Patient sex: M
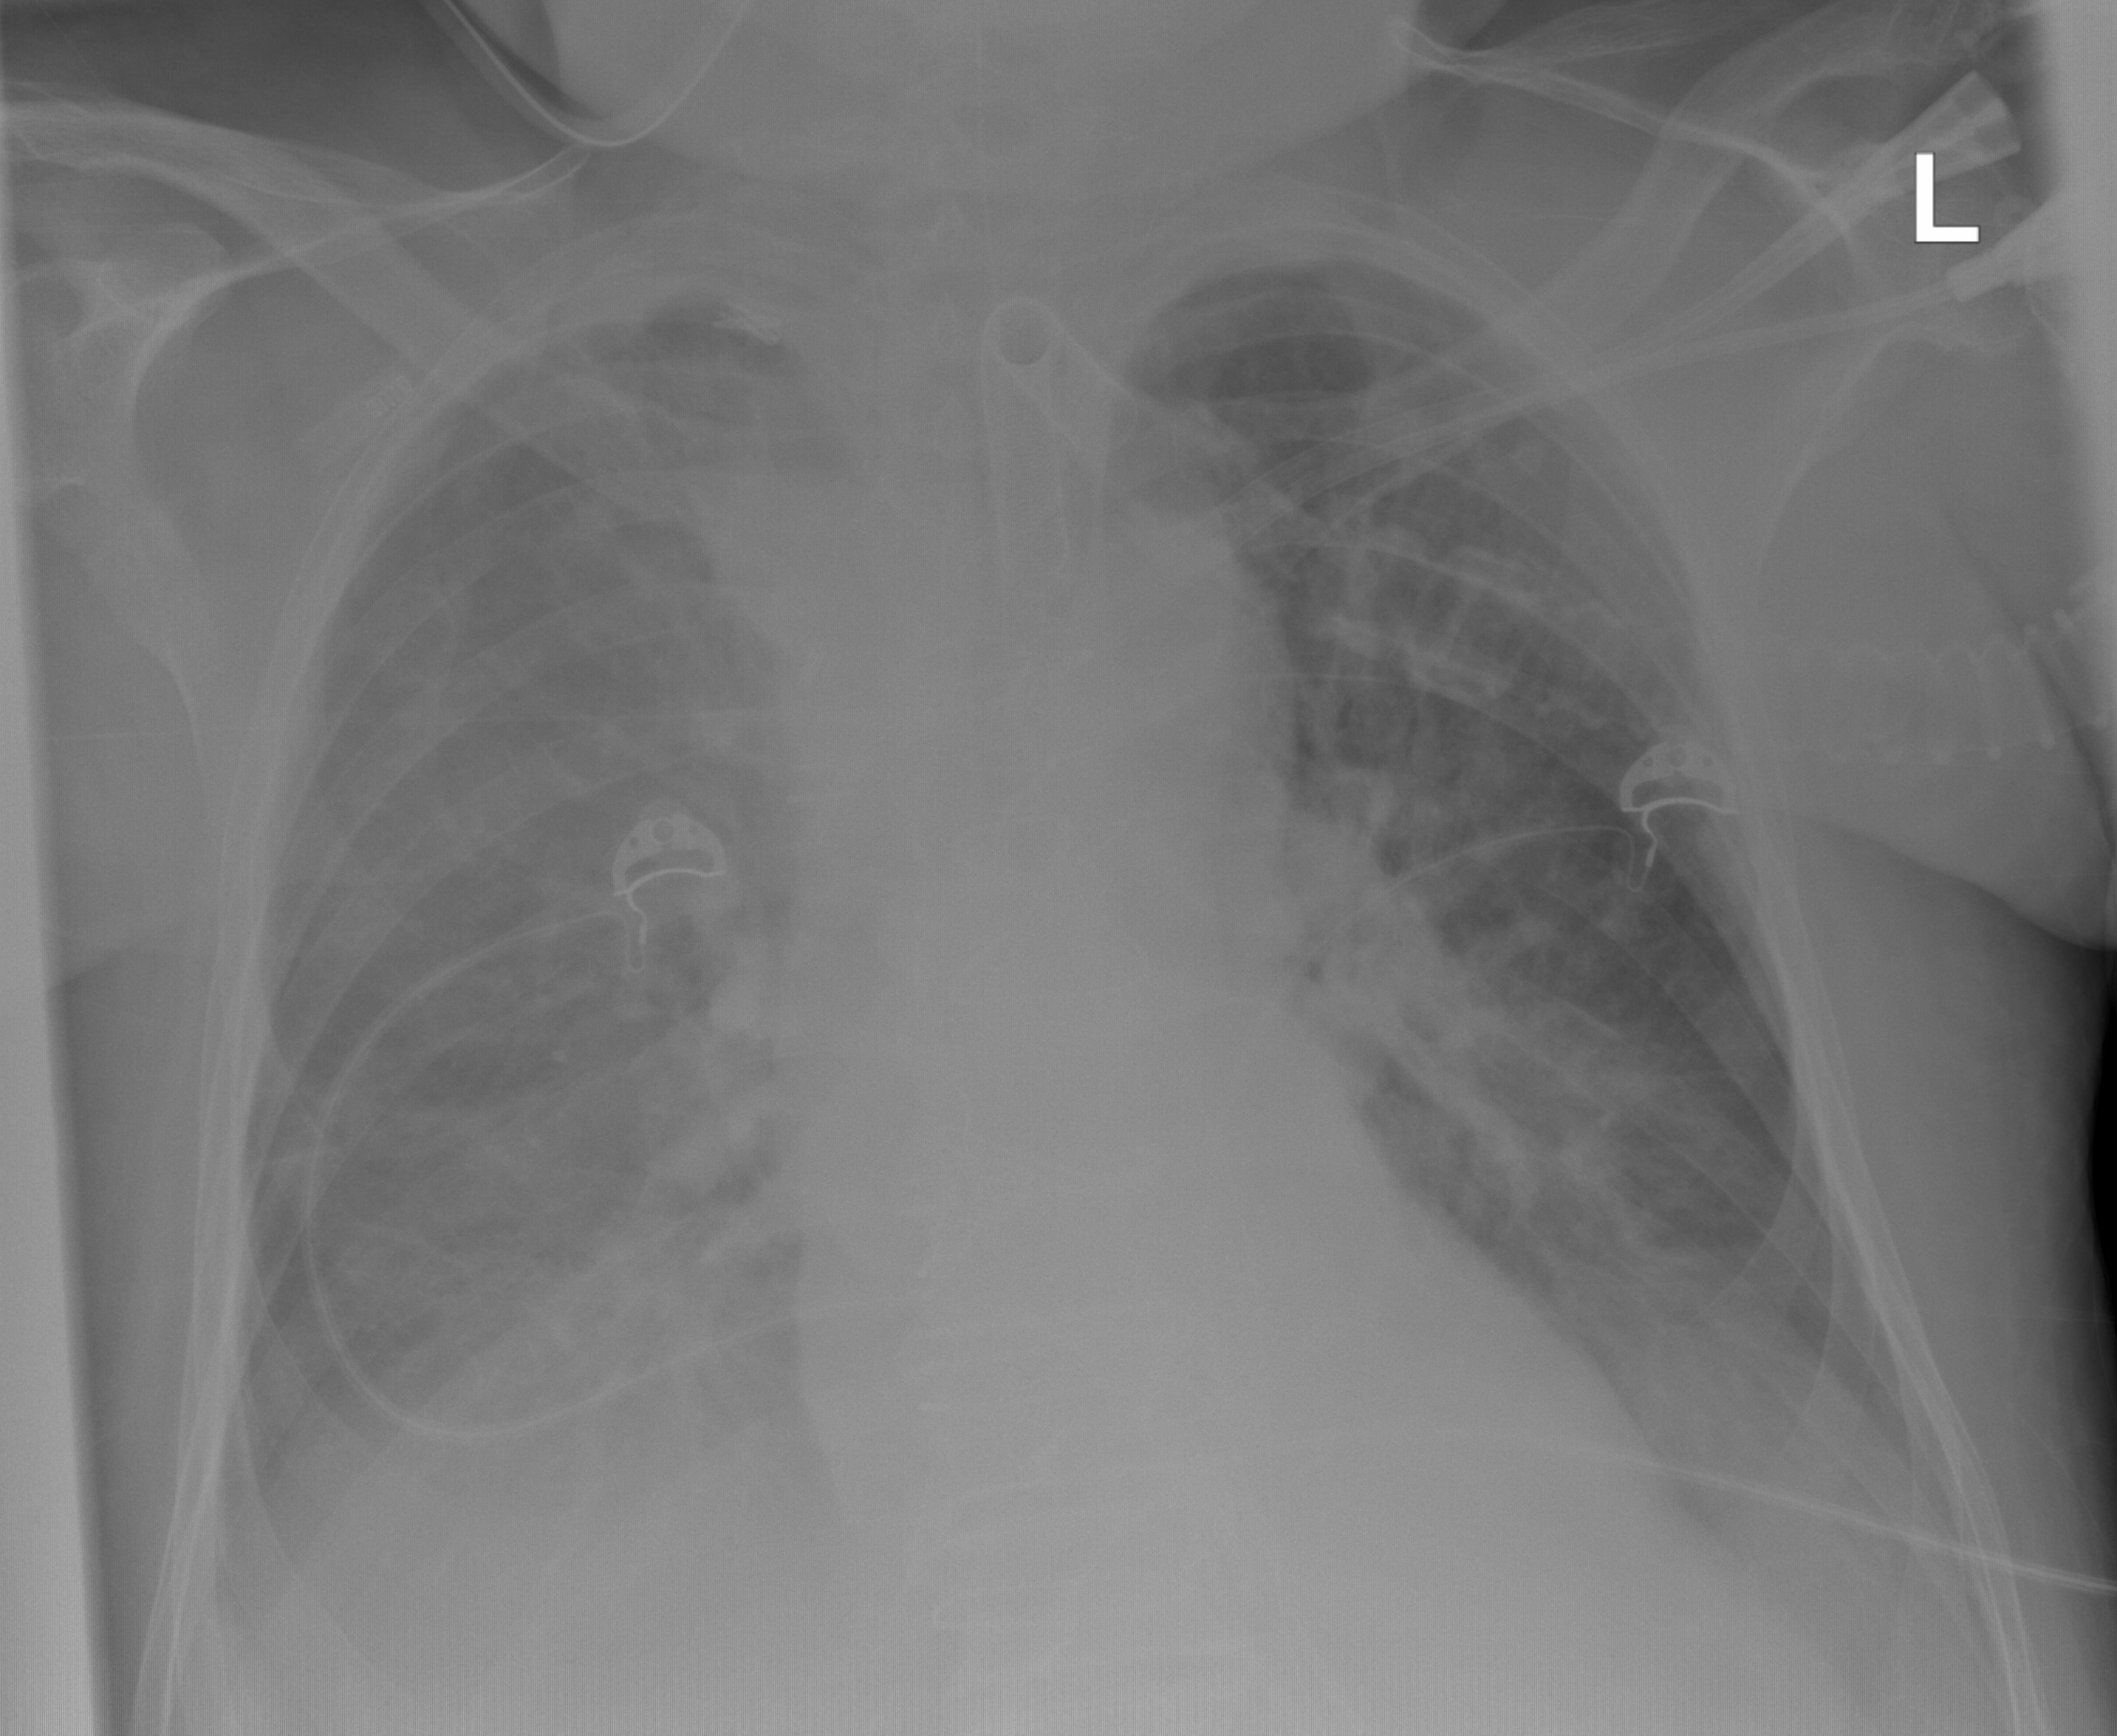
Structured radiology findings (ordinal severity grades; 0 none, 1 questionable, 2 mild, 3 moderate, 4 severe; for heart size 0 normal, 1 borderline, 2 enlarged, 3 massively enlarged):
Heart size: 1
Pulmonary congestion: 2
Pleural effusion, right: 2
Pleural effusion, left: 2
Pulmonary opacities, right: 2
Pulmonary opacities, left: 2
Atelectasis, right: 2
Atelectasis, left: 2